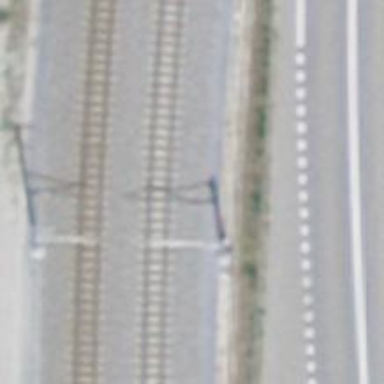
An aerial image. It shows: Catenary mast for power lines.